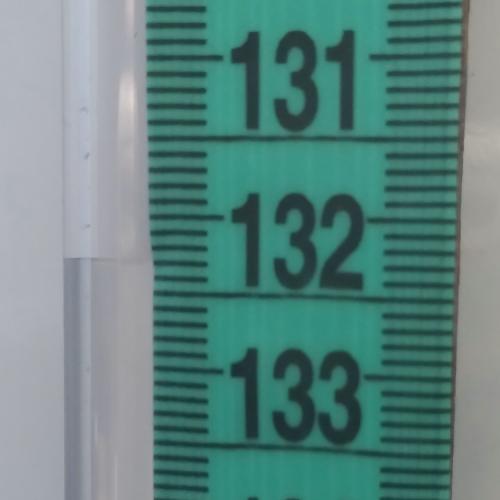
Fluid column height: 132.3 cm